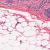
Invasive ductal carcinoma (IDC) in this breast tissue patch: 0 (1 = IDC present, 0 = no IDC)